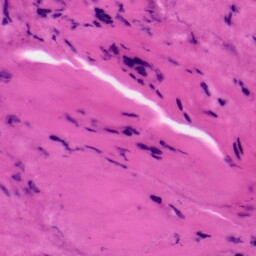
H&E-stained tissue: Tonsil